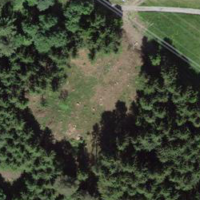
EUNIS habitat code: 43
Species observed at this site:
Oxalis acetosella